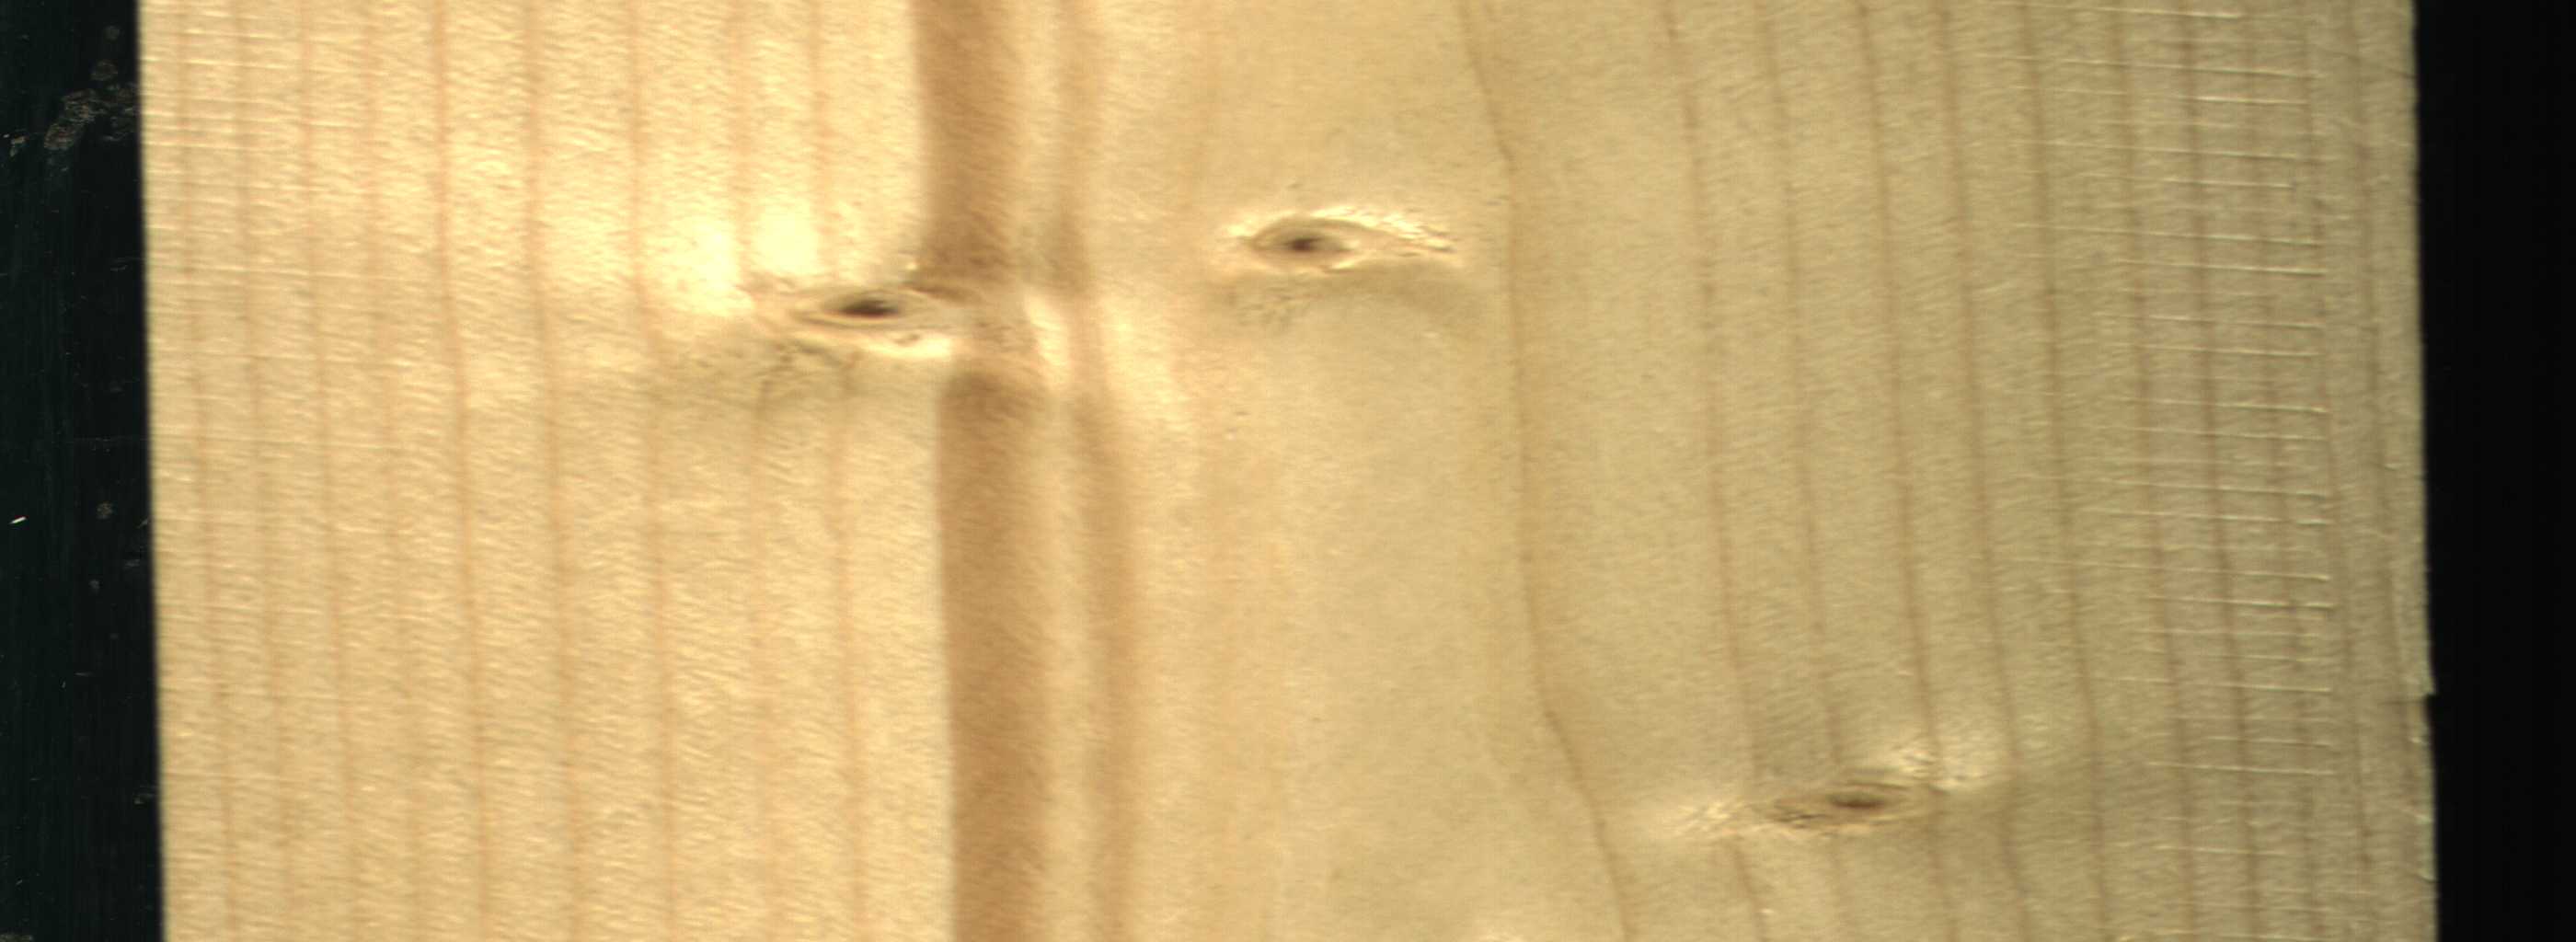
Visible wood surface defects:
Quartzity
Quartzity
Live_Knot
Live_Knot
Live_Knot